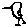
Label: bird